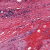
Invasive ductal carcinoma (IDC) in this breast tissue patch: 1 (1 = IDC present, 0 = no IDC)